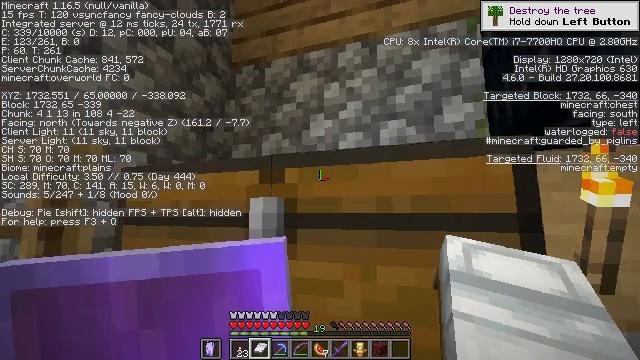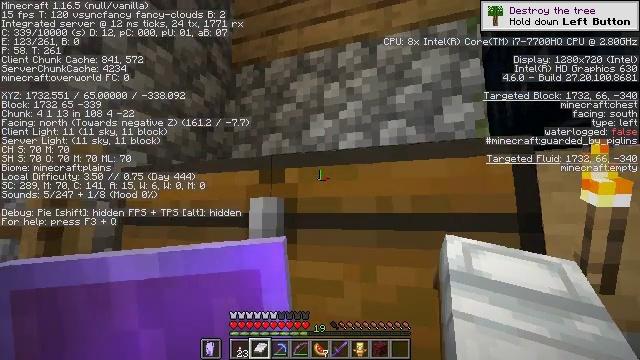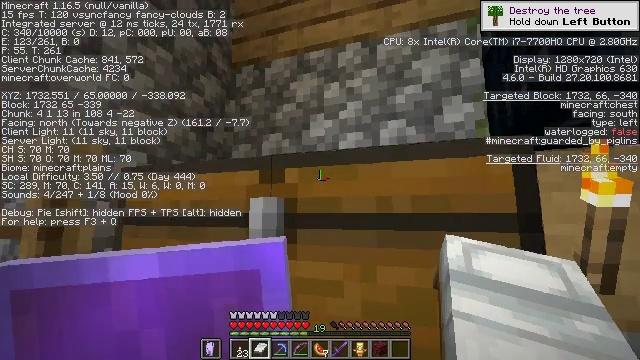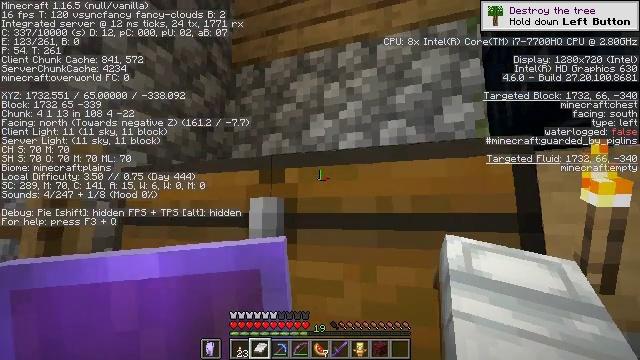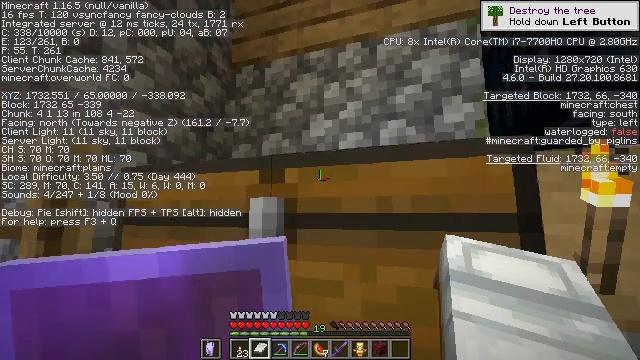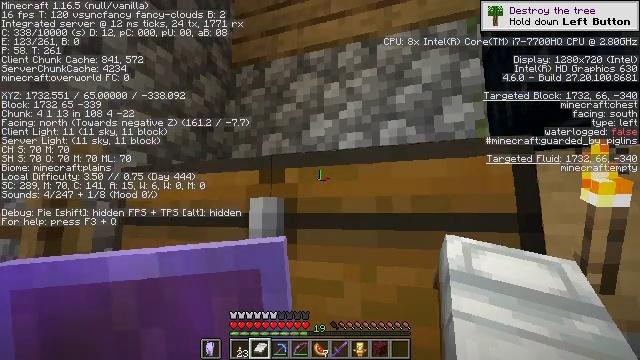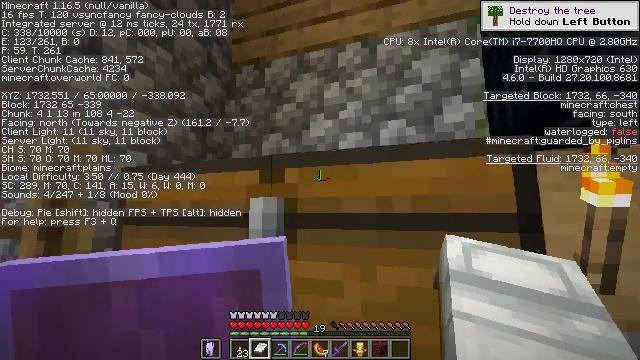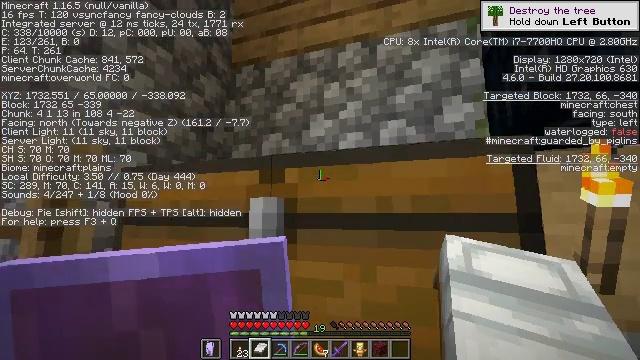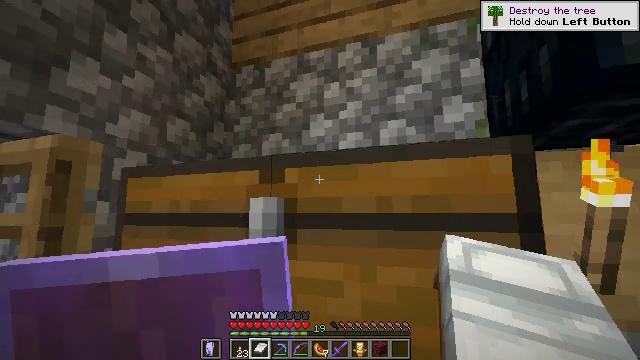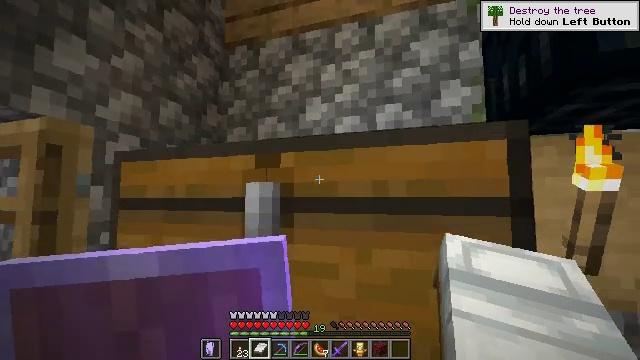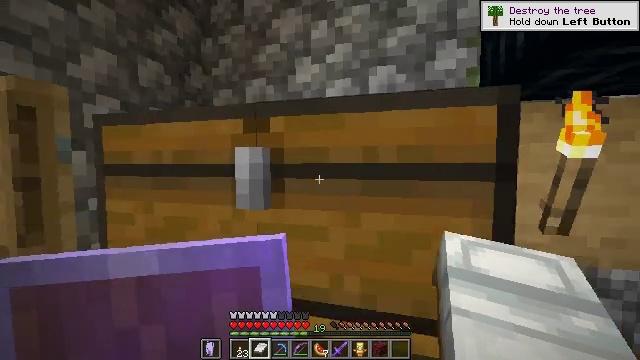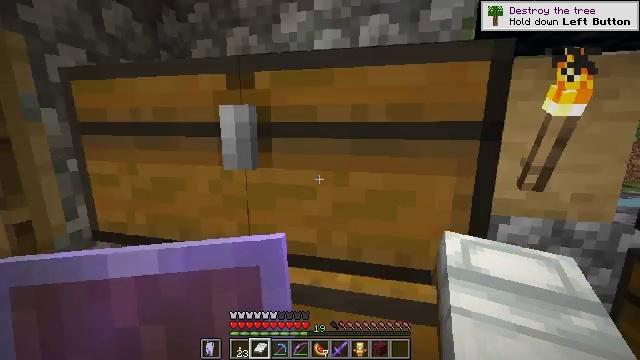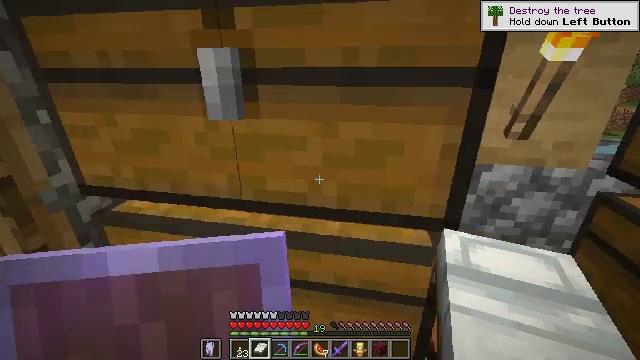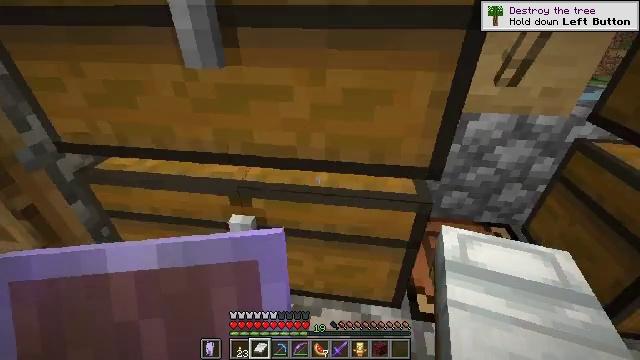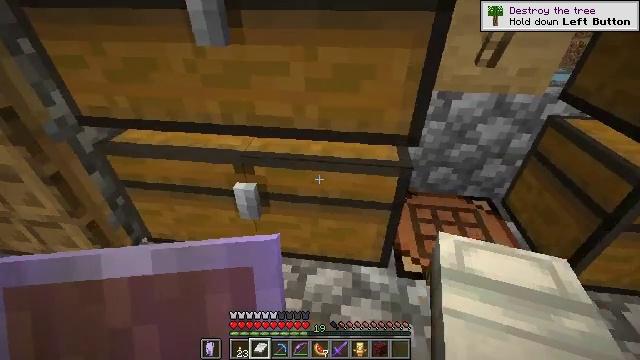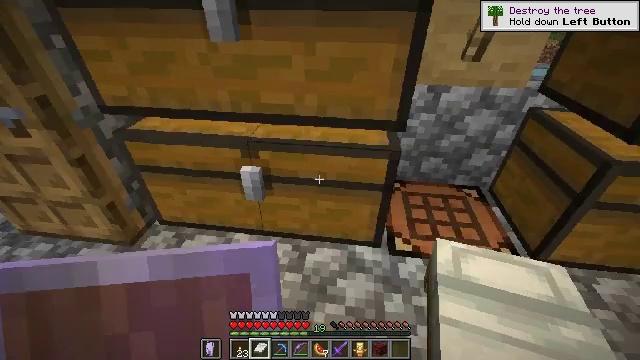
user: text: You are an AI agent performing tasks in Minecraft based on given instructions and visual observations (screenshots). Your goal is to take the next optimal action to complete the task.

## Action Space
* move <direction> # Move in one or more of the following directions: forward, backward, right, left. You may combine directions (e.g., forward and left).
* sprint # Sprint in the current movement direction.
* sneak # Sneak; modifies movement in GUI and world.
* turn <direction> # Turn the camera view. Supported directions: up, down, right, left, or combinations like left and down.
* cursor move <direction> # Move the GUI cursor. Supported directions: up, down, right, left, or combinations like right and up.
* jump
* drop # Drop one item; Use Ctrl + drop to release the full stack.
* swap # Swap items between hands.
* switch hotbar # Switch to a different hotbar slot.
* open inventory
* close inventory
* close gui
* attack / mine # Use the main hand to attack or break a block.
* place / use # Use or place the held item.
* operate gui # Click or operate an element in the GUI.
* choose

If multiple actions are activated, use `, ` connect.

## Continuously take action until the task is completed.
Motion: motion action
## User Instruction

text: Make a baked potato using a furnace.
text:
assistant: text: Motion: no_op
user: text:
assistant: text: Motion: no_op
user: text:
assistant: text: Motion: no_op
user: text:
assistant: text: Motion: no_op
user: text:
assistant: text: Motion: no_op
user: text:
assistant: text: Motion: no_op
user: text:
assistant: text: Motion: no_op
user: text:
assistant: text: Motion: no_op
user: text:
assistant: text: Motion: turn down
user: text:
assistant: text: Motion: turn right and down
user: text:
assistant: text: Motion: turn right and down
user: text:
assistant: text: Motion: turn right and down
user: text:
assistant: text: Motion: move back, turn right and down
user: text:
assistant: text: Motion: move back, turn down
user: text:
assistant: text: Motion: move back
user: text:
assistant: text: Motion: move back
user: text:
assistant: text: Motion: move back
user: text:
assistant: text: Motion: move back
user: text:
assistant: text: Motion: no_op
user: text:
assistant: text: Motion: no_op
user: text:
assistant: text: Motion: no_op
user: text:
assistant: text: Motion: no_op
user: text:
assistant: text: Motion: turn up
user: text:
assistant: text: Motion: turn up
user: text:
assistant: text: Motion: no_op
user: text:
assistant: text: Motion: use / place
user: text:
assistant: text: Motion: use / place
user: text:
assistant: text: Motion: use / place
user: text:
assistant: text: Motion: use / place
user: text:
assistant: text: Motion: no_op